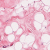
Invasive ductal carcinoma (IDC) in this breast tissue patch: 0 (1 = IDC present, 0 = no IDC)